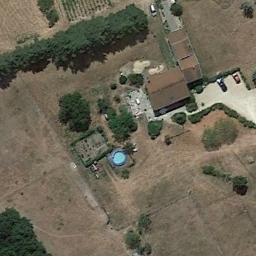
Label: sparse_residential